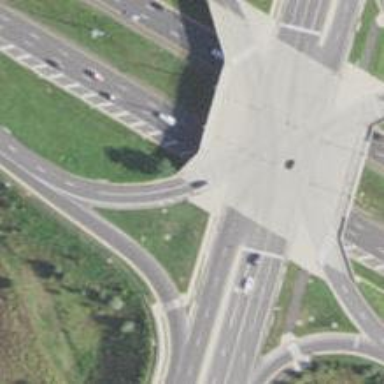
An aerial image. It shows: Zebra crossing on the road.